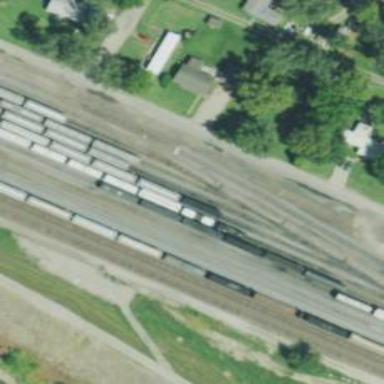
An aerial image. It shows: Railway yard used for servicing trains.